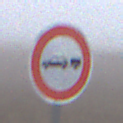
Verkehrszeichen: VerbotPersonenkraftwagenMitAnhaenger
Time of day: MorningAfternoon
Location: Outdoor (RoadRail)
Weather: Overcast
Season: NotSpecified
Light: Natural